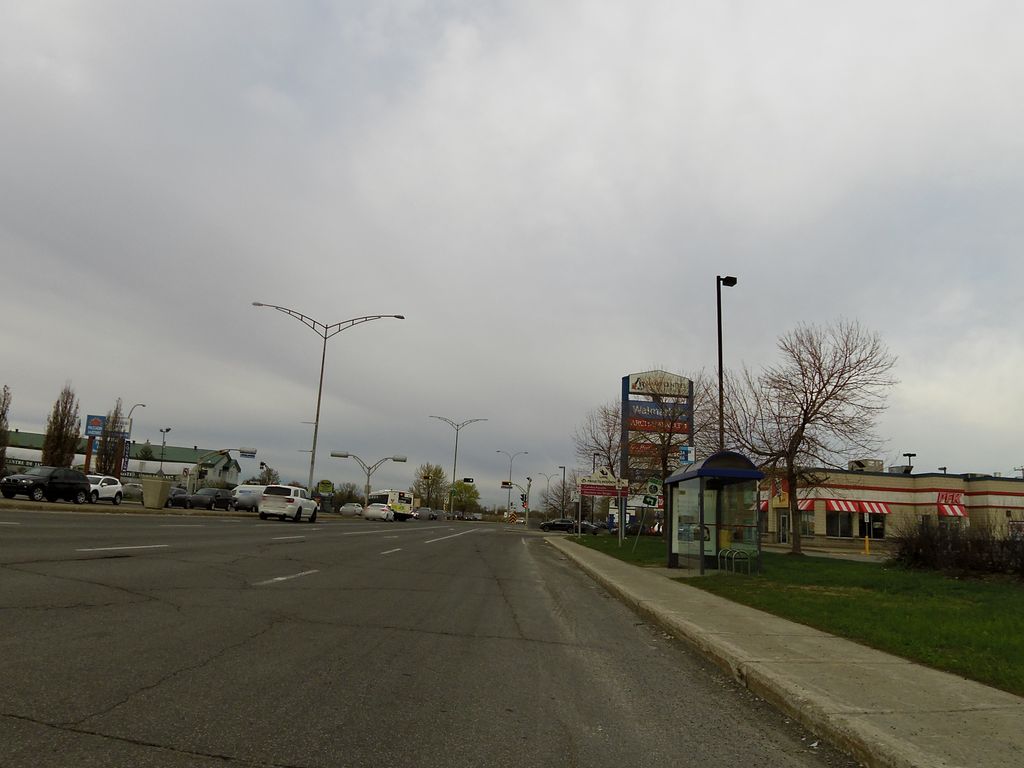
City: montreal